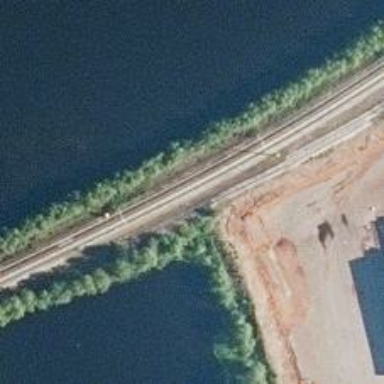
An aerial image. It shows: Railway with continuous electrified contact line.